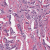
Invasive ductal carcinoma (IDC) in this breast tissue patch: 1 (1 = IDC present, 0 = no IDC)